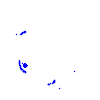
Particle: pion